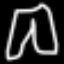
Label: pants